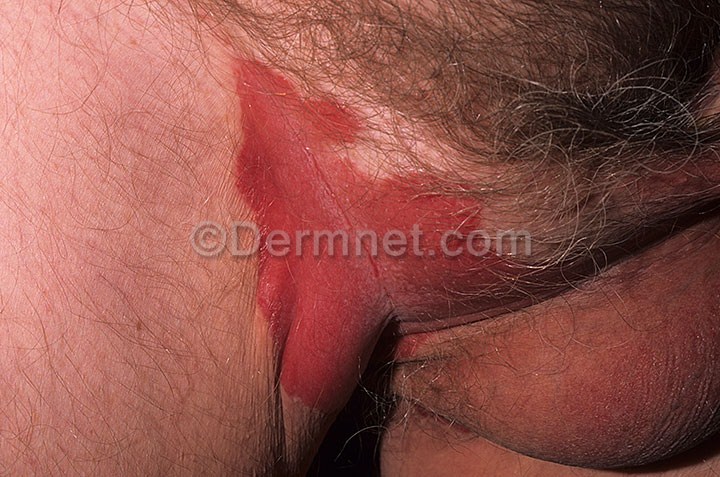
Disease: Tinea Ringworm Candidiasis and other Fungal Infections